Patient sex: M
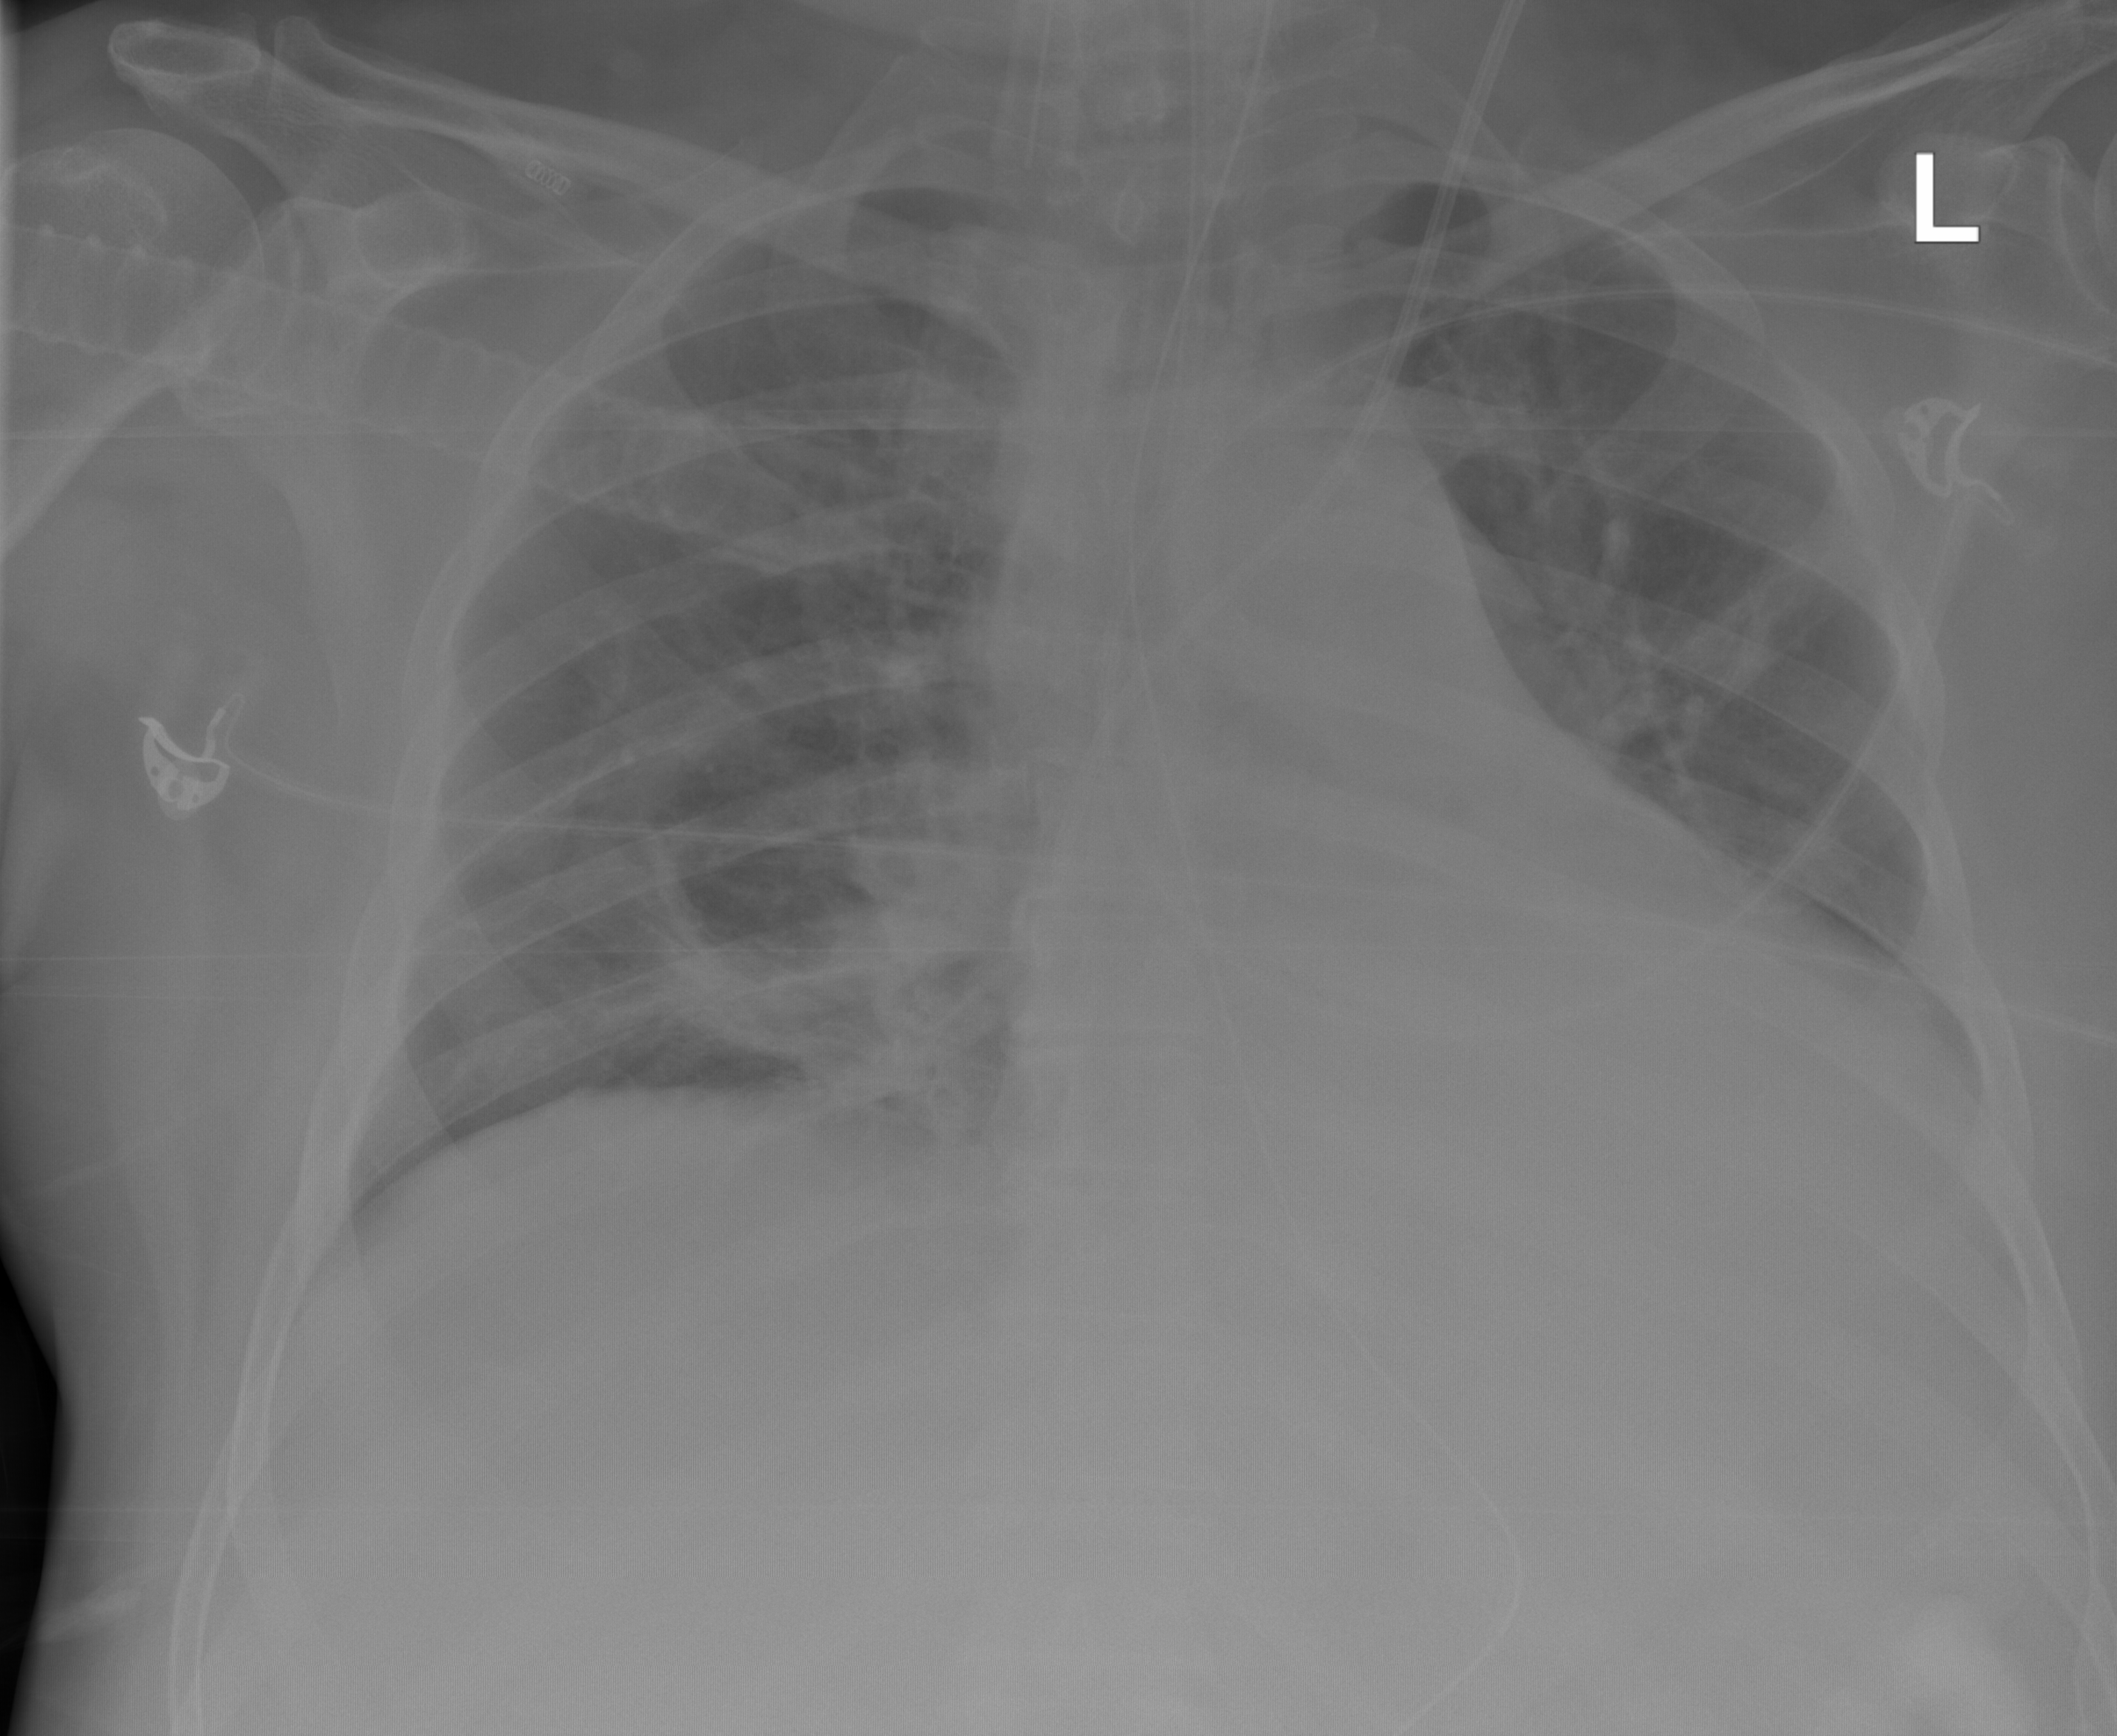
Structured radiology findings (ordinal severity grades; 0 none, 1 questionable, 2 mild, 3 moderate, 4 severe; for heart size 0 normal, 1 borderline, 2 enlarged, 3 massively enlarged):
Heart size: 2
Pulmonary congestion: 2
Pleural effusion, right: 0
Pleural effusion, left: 0
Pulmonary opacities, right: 2
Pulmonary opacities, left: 0
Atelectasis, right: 2
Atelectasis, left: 0